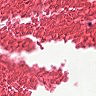
Metastatic tissue present: no